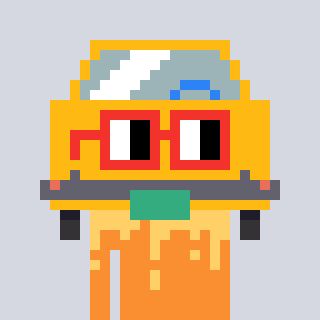
a pixel art character with square red glasses, a taxi-shaped head and a orange-colored body on a cool background